Brain MRI, t2w sequence, axial 2D slice.
Patient: age 30, sex M, weight 95 kg, height 1.95 m
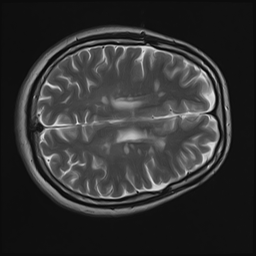